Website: ulta-beauty
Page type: delivery-shipping
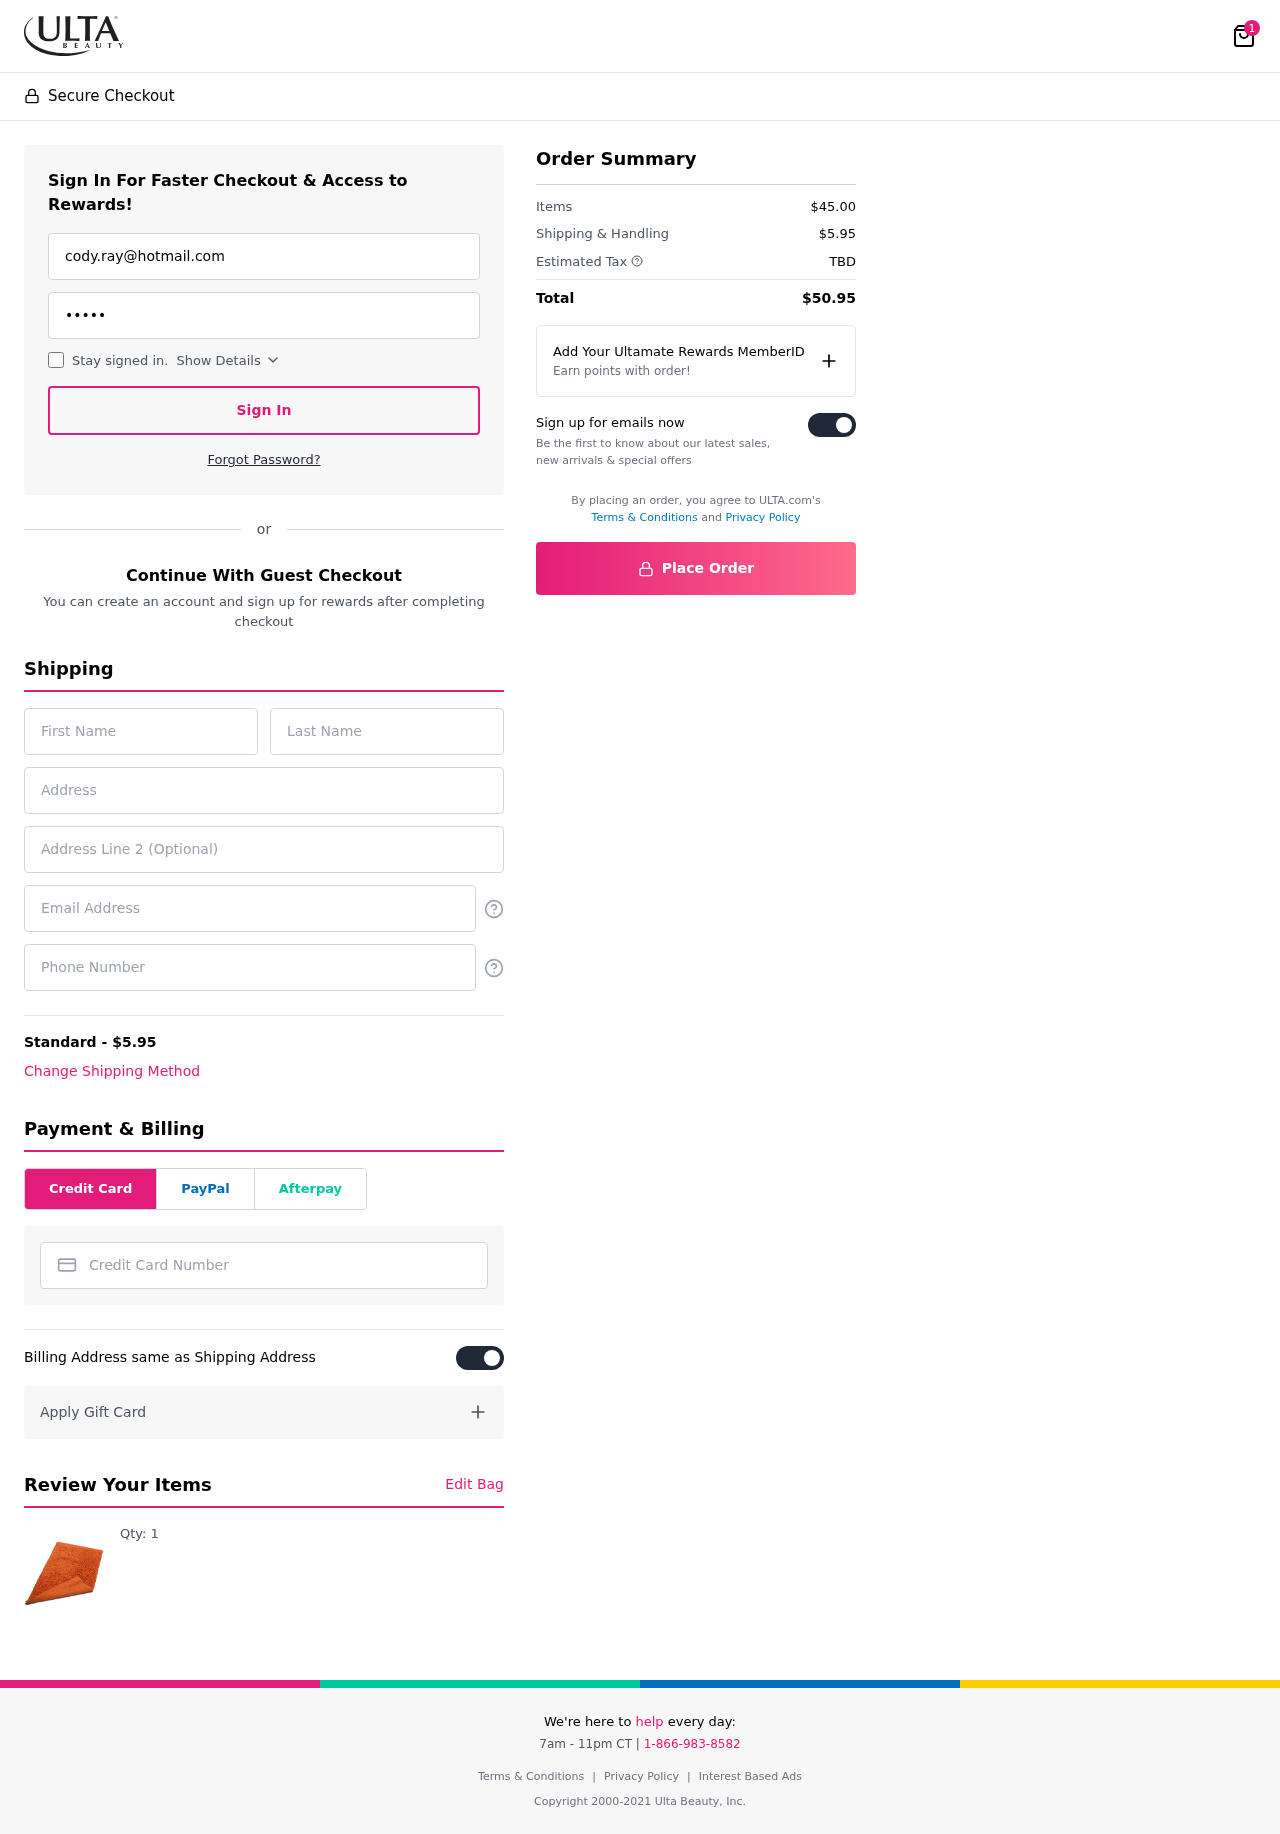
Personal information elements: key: PII_CARD_NUMBER
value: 2283 1173 5560 6241
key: PII_EMAIL
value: cody.ray@hotmail.com
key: PII_EMAIL2
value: cody.ray@hotmail.com
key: PII_FIRSTNAME
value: Cody
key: PII_LASTNAME
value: Ray
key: PII_PHONE
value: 7295509528
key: PII_STREET
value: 373 Henry Street Suite 945
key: PII_STREET2
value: Apt. 119
Product elements: key: PRODUCT1_QUANTITY
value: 1
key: PRODUCT1
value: Qty: 1
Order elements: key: ORDER_NUM_ITEMS
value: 1
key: ORDER_SHIPPING_COST
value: $5.95
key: ORDER_SUBTOTAL
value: $45.00
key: ORDER_TAX
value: TBD
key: ORDER_TOTAL
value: $50.95